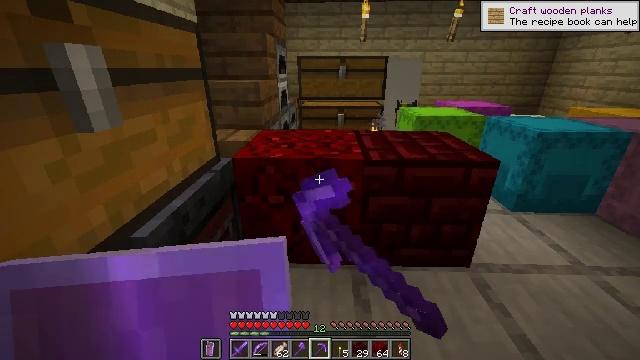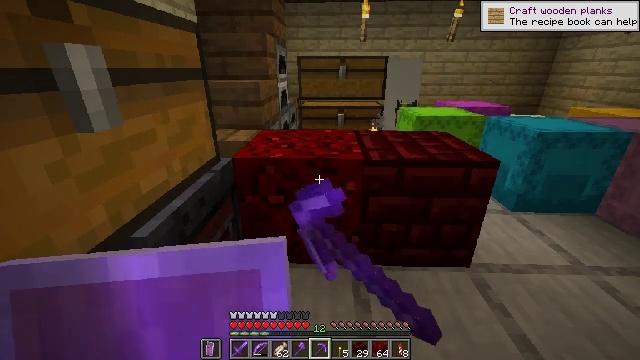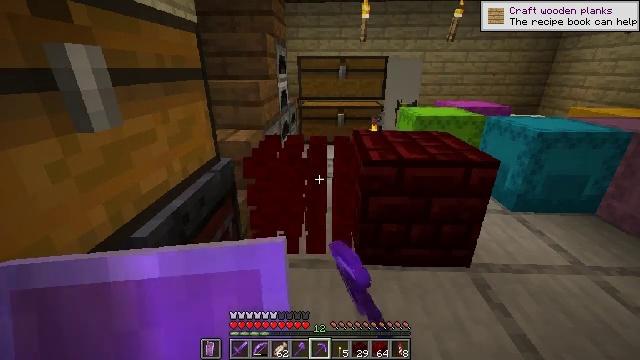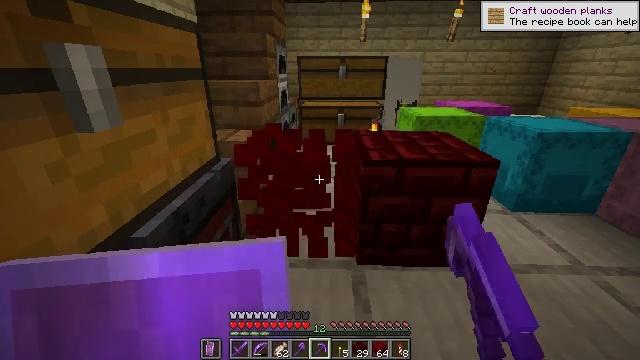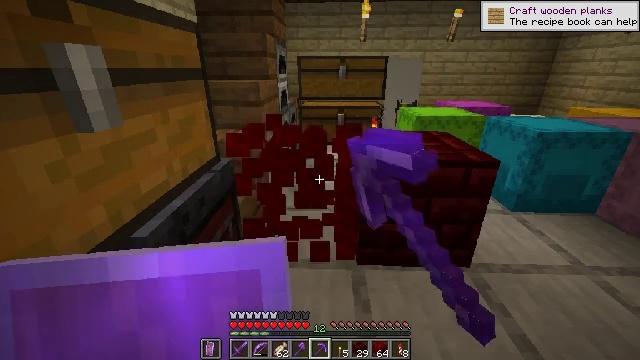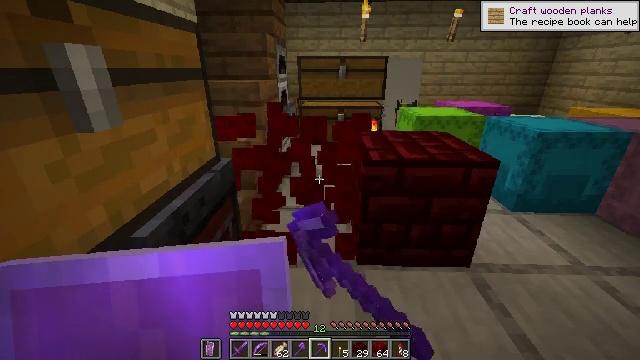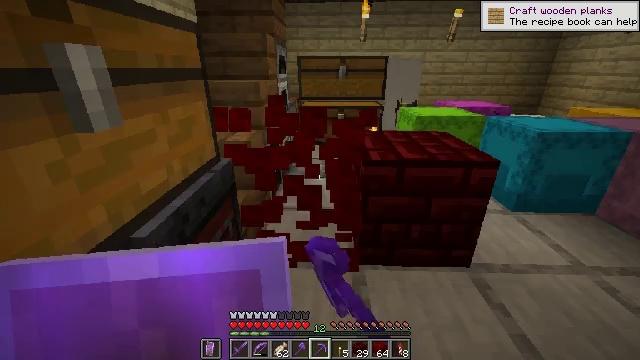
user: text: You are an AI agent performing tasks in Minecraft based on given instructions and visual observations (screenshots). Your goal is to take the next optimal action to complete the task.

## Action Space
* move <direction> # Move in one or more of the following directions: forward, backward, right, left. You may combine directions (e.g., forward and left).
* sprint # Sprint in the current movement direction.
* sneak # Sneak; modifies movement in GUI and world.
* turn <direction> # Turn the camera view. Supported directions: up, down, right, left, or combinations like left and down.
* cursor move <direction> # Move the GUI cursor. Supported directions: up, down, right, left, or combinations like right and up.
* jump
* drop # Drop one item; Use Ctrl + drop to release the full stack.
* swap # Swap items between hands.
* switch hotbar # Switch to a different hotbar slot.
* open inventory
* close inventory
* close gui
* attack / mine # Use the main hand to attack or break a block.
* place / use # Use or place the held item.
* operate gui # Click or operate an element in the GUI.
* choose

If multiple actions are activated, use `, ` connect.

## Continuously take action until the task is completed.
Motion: motion action
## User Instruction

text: Break the nether wart block with a tool.
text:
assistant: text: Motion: attack / mine
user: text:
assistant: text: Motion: attack / mine
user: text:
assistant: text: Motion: attack / mine
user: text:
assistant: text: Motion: attack / mine
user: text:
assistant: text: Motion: attack / mine
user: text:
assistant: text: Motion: attack / mine
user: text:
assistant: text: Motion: no_op